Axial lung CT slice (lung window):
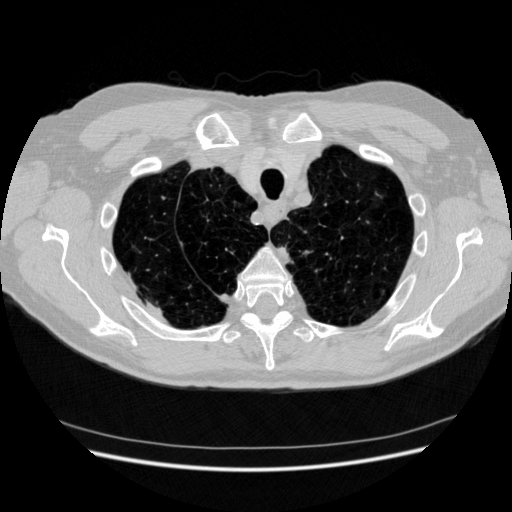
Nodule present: no